Question: I am populating a dynamically-created table that contains one '<tr>'. There is only one '<td>' in that table row. The problem is that when I load data that exceed from one line, it overlaps.
'Style code of <td>'
'''
D2.setAttribute('style', 'text-align:right; font-size: 40px; height:90px; vertical-align:middle');
'''

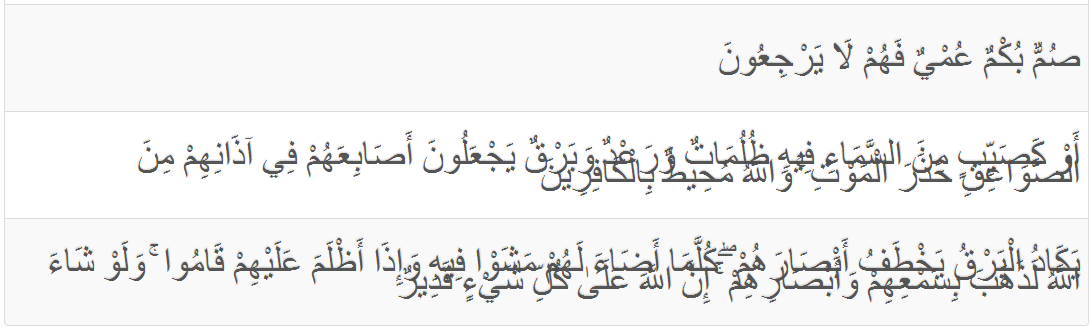
Answer: Try setting in CSS:
'line-height : 25px /*as desired*/'